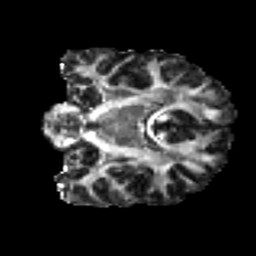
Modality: FA
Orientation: coronal
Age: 22
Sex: male
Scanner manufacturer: ge
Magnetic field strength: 3 T
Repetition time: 7.8 s
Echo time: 0.0606 s